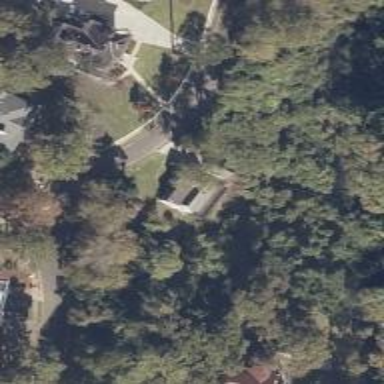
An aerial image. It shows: Park located in historic district.